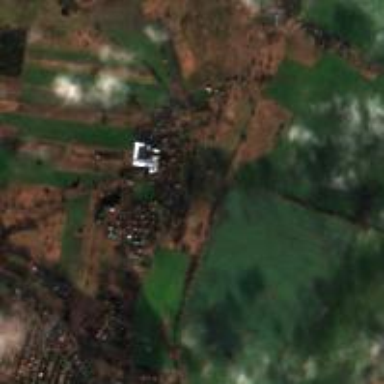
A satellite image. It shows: Village.